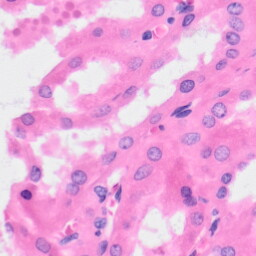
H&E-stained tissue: Kidney